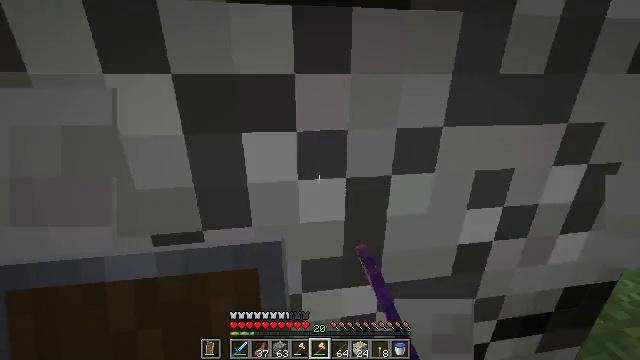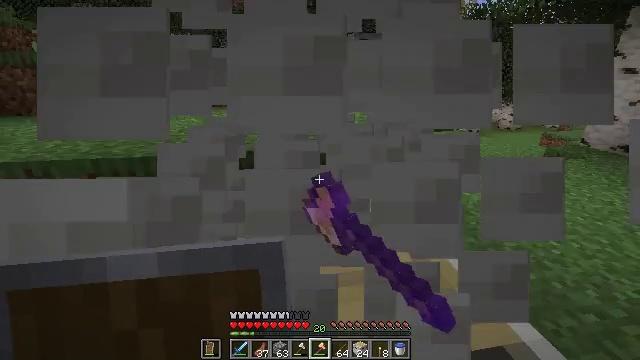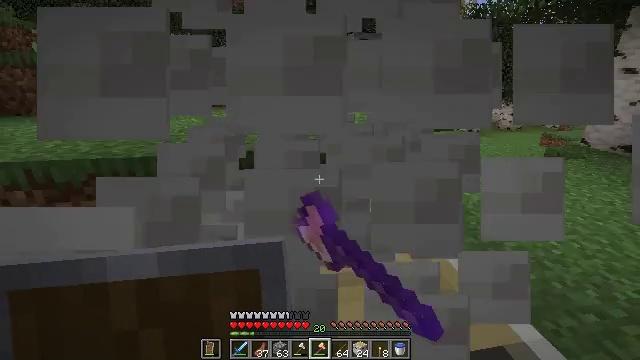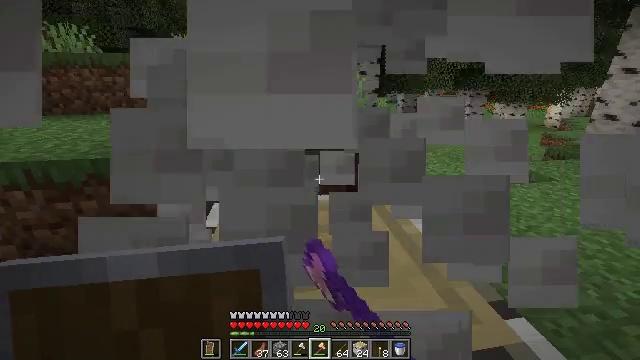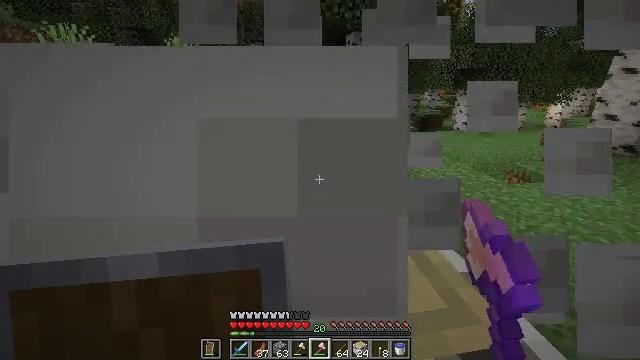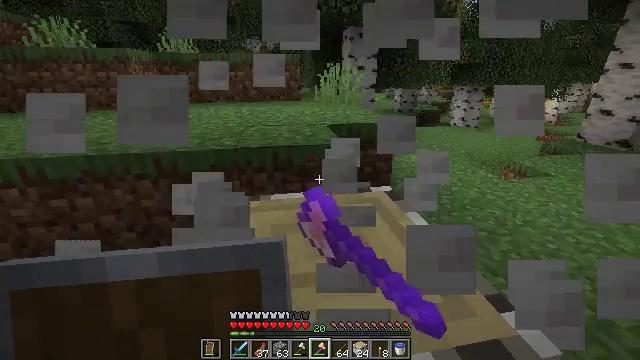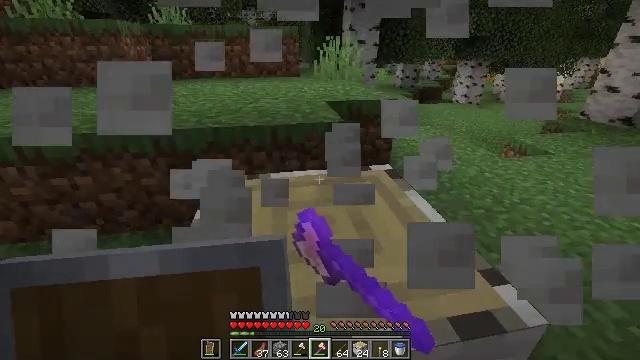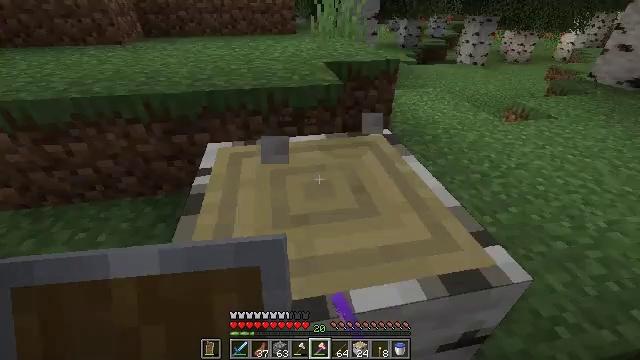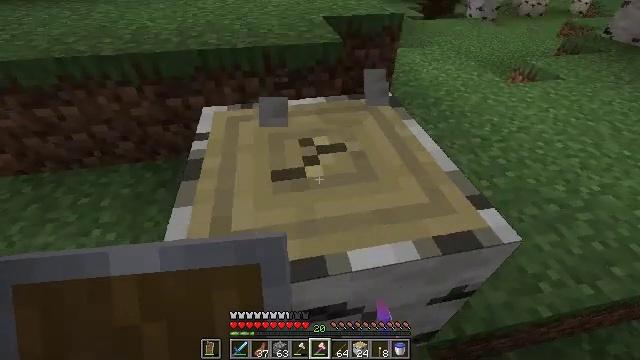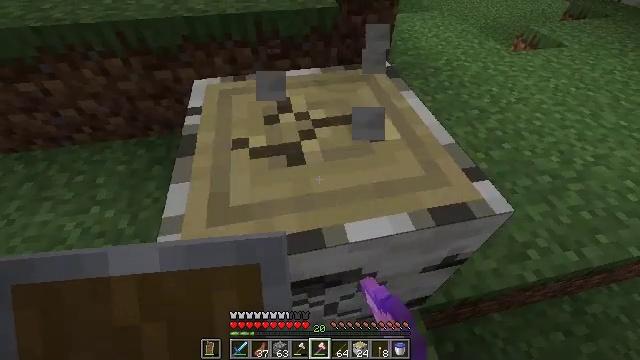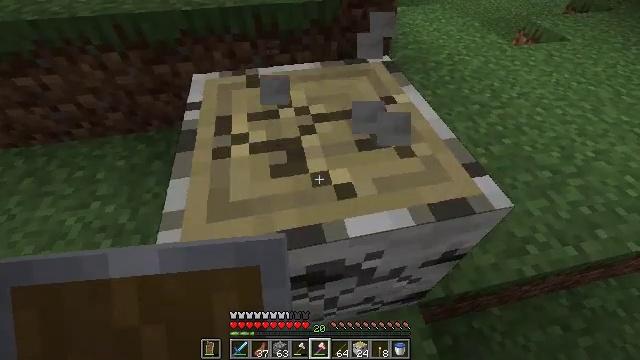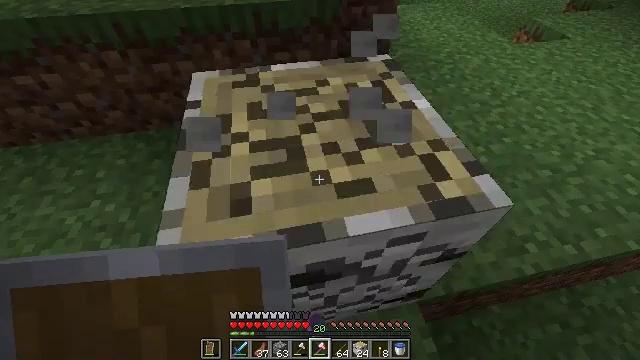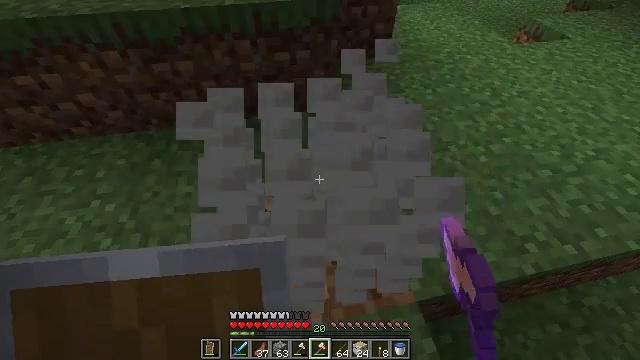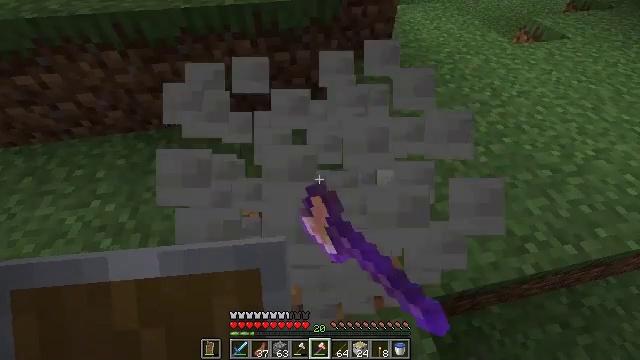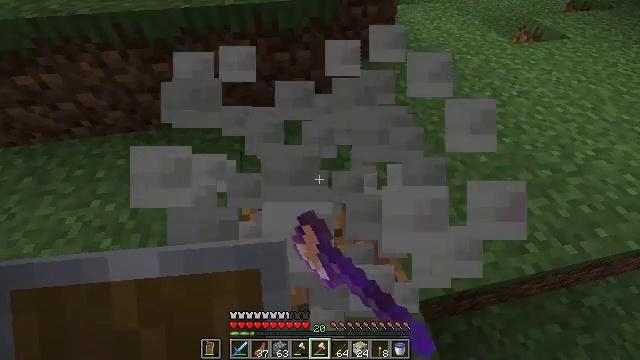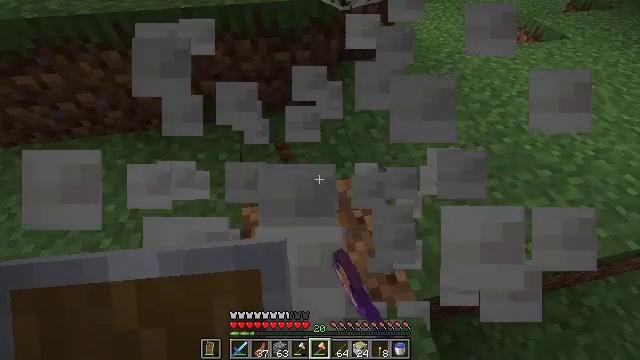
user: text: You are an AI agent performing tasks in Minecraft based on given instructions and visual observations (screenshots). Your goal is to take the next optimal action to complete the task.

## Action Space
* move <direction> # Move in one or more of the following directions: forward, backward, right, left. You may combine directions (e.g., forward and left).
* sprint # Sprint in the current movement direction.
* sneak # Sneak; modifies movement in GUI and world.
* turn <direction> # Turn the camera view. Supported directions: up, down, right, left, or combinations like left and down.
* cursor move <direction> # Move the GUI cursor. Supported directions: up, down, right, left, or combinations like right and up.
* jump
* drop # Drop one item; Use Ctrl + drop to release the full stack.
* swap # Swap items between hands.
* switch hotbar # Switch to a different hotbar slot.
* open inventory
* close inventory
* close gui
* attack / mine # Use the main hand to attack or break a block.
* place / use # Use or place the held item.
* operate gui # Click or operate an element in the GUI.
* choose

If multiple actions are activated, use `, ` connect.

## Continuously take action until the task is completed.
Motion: motion action
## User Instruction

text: Gather birch log for crafting.
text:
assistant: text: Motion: attack / mine
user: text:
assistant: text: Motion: attack / mine
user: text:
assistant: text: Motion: attack / mine
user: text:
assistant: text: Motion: attack / mine
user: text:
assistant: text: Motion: attack / mine
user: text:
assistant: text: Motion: turn down, attack / mine
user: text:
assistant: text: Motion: turn down, attack / mine
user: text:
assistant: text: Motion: turn down, attack / mine
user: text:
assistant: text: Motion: turn right and down, attack / mine
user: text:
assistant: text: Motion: turn down, attack / mine
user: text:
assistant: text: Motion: attack / mine
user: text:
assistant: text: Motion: attack / mine
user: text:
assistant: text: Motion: attack / mine
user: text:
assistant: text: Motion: attack / mine
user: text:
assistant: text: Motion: attack / mine
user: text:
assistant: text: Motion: attack / mine
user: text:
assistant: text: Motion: attack / mine
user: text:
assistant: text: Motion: attack / mine
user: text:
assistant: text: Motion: move forward, turn right and up, attack / mine
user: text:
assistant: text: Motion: move forward, turn right and up, attack / mine
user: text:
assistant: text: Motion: move forward, turn left and up, attack / mine
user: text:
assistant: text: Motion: turn left and up, attack / mine
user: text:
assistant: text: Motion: turn left and up, attack / mine
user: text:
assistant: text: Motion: turn up, attack / mine
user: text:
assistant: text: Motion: turn up, attack / mine
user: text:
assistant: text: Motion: turn left and up, attack / mine
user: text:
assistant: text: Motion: turn up, attack / mine
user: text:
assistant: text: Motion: attack / mine
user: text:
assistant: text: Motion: attack / mine
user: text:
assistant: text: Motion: attack / mine